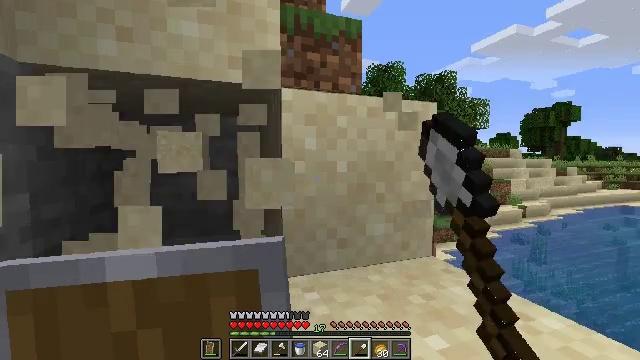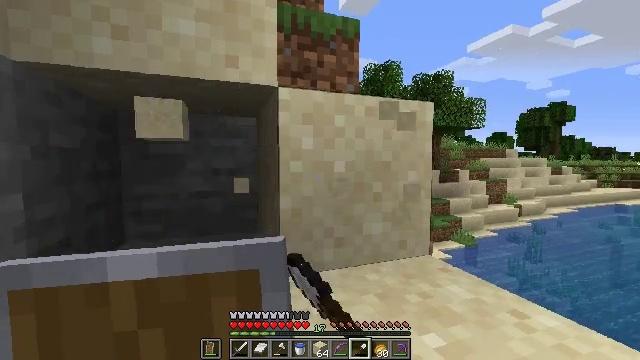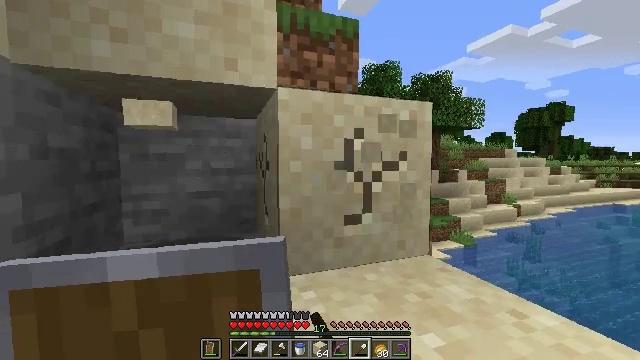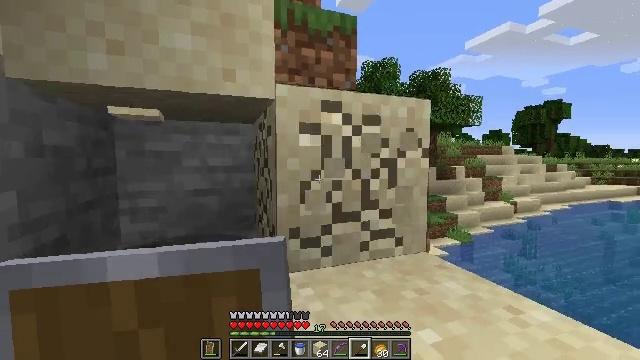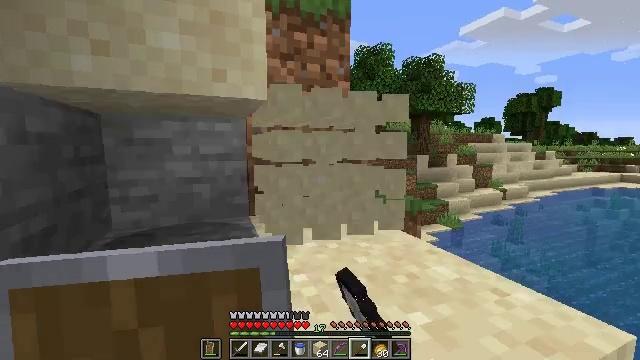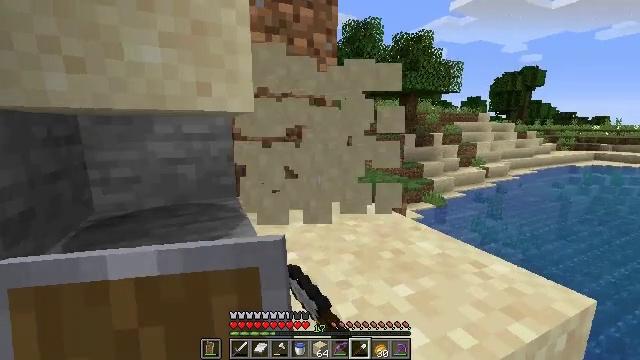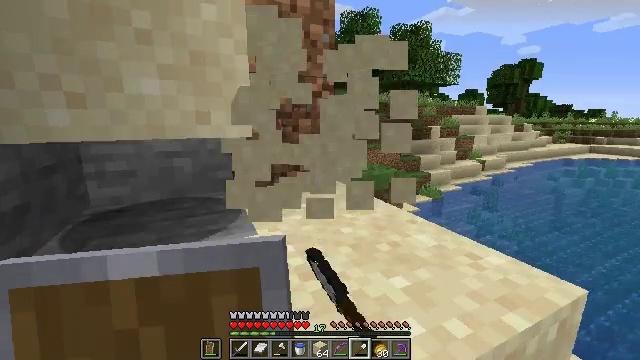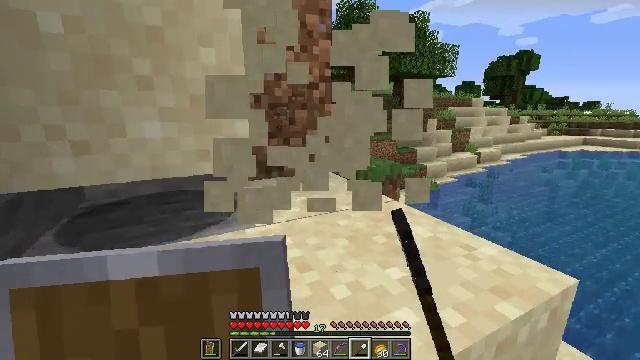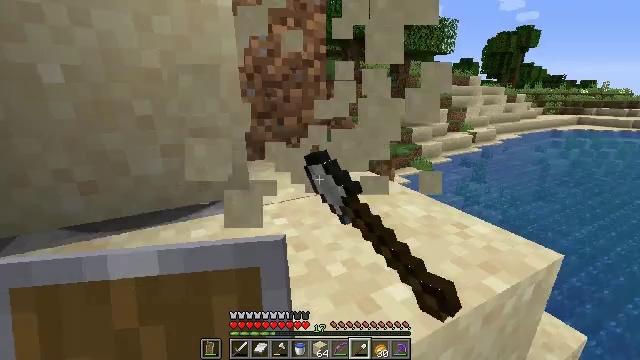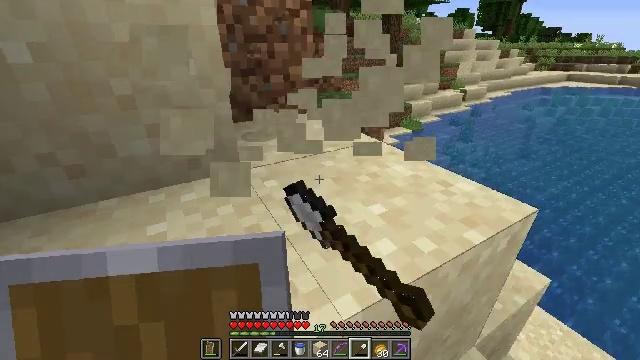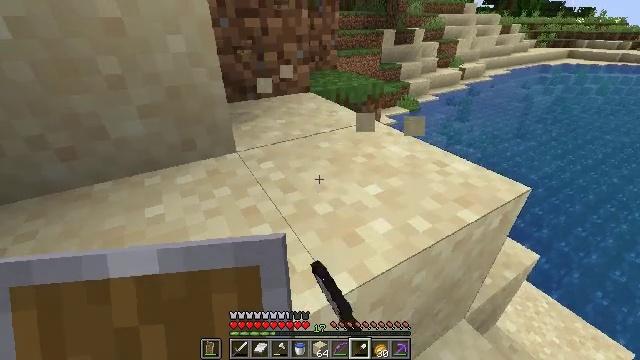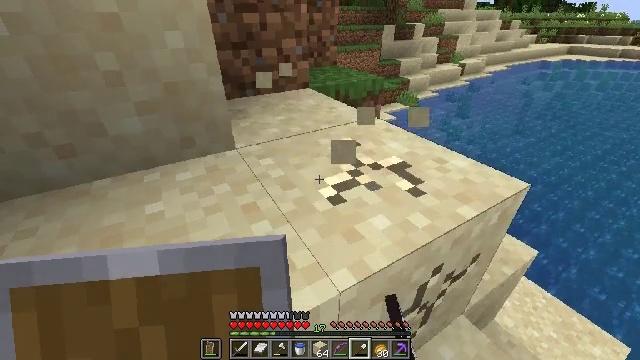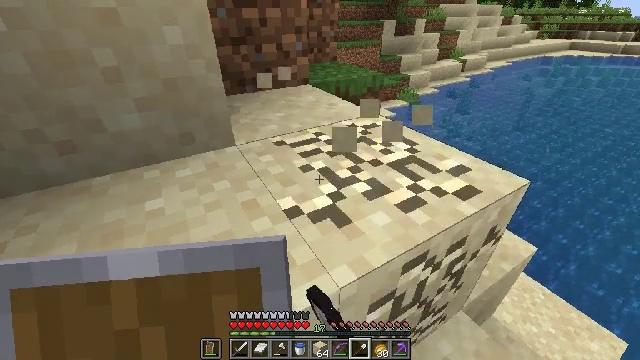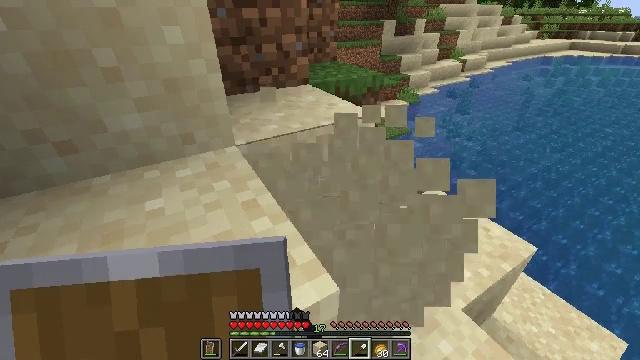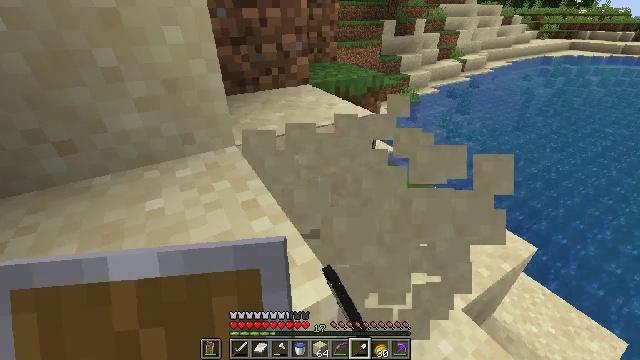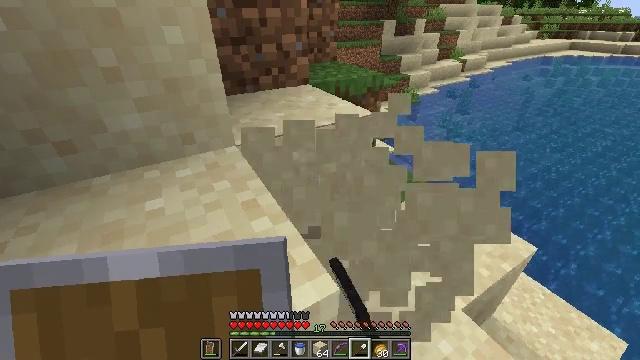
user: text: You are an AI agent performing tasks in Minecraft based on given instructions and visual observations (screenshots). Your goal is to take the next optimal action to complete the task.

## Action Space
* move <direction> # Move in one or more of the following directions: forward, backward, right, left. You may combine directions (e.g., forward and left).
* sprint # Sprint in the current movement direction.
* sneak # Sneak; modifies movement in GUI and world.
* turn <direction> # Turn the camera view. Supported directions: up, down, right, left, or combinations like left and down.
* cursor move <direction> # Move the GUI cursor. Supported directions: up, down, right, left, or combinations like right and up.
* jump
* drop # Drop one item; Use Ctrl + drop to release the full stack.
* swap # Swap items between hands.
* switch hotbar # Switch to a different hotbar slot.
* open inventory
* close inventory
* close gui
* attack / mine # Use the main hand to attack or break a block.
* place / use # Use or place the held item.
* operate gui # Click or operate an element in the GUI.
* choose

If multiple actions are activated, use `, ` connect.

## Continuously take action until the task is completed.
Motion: motion action
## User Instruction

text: Mine sand by the water.
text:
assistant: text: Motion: attack / mine
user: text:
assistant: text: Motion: attack / mine
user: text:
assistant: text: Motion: attack / mine
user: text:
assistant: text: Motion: turn right and down, attack / mine
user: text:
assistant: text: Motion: turn right and down, attack / mine
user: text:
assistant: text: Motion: turn down, attack / mine
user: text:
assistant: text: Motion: turn down, attack / mine
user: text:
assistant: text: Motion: turn right and down, attack / mine
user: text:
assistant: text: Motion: turn right and down, attack / mine
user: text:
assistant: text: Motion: turn down, attack / mine
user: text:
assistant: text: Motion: attack / mine
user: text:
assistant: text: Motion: attack / mine
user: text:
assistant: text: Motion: attack / mine
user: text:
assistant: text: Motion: attack / mine
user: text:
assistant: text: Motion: attack / mine
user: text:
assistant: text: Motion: attack / mine
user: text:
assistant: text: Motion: attack / mine
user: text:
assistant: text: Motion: attack / mine
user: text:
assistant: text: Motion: no_op
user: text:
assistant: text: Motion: no_op
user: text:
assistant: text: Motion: no_op
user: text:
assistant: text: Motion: attack / mine
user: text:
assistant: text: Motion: attack / mine
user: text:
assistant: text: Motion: attack / mine
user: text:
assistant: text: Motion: attack / mine
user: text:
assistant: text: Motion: attack / mine
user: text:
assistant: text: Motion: attack / mine
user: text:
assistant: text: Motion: turn left
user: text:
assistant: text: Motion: turn left and down
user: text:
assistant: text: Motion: turn left and down